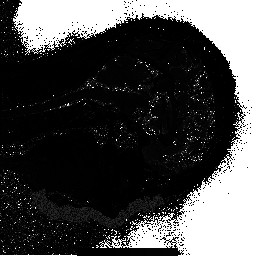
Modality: T2starmap
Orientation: sagittal
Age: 38
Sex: female
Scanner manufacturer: siemens
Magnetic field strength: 3 T
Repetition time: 0.043 s
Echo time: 0.00184 s